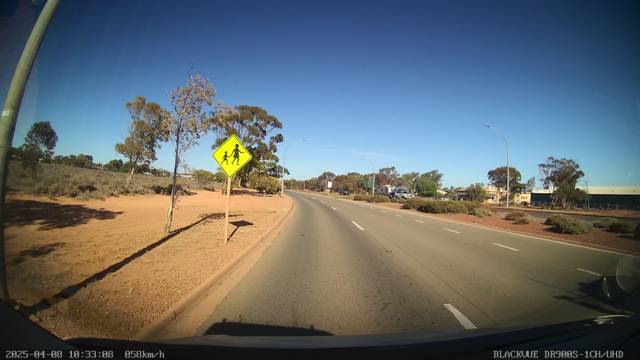
Region: Australia
Coordinates: -32.481, 137.752